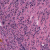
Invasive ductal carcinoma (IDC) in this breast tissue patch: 0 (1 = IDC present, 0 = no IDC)